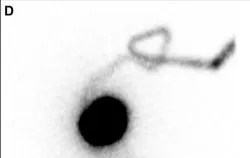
After conservative treatment, re-examination with SPECT/CT shows radiotracer uptake in the bladder and no radiotracer uptake in the intestines on the MIP.
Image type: radiology (scintigraphy)